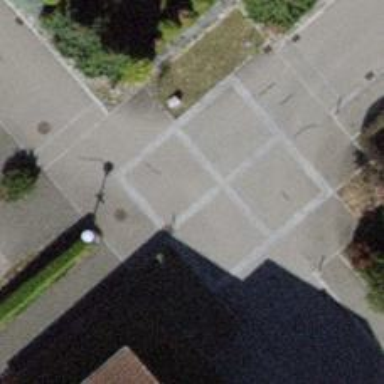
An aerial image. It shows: Residential road with asphalt surface. Sidewalk is present on the left side.